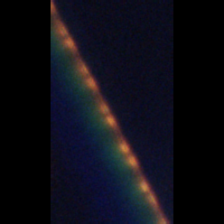
Taxon: Psuedo-nitzschia
Group: Diatoms